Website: ulta-beauty
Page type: billing-address
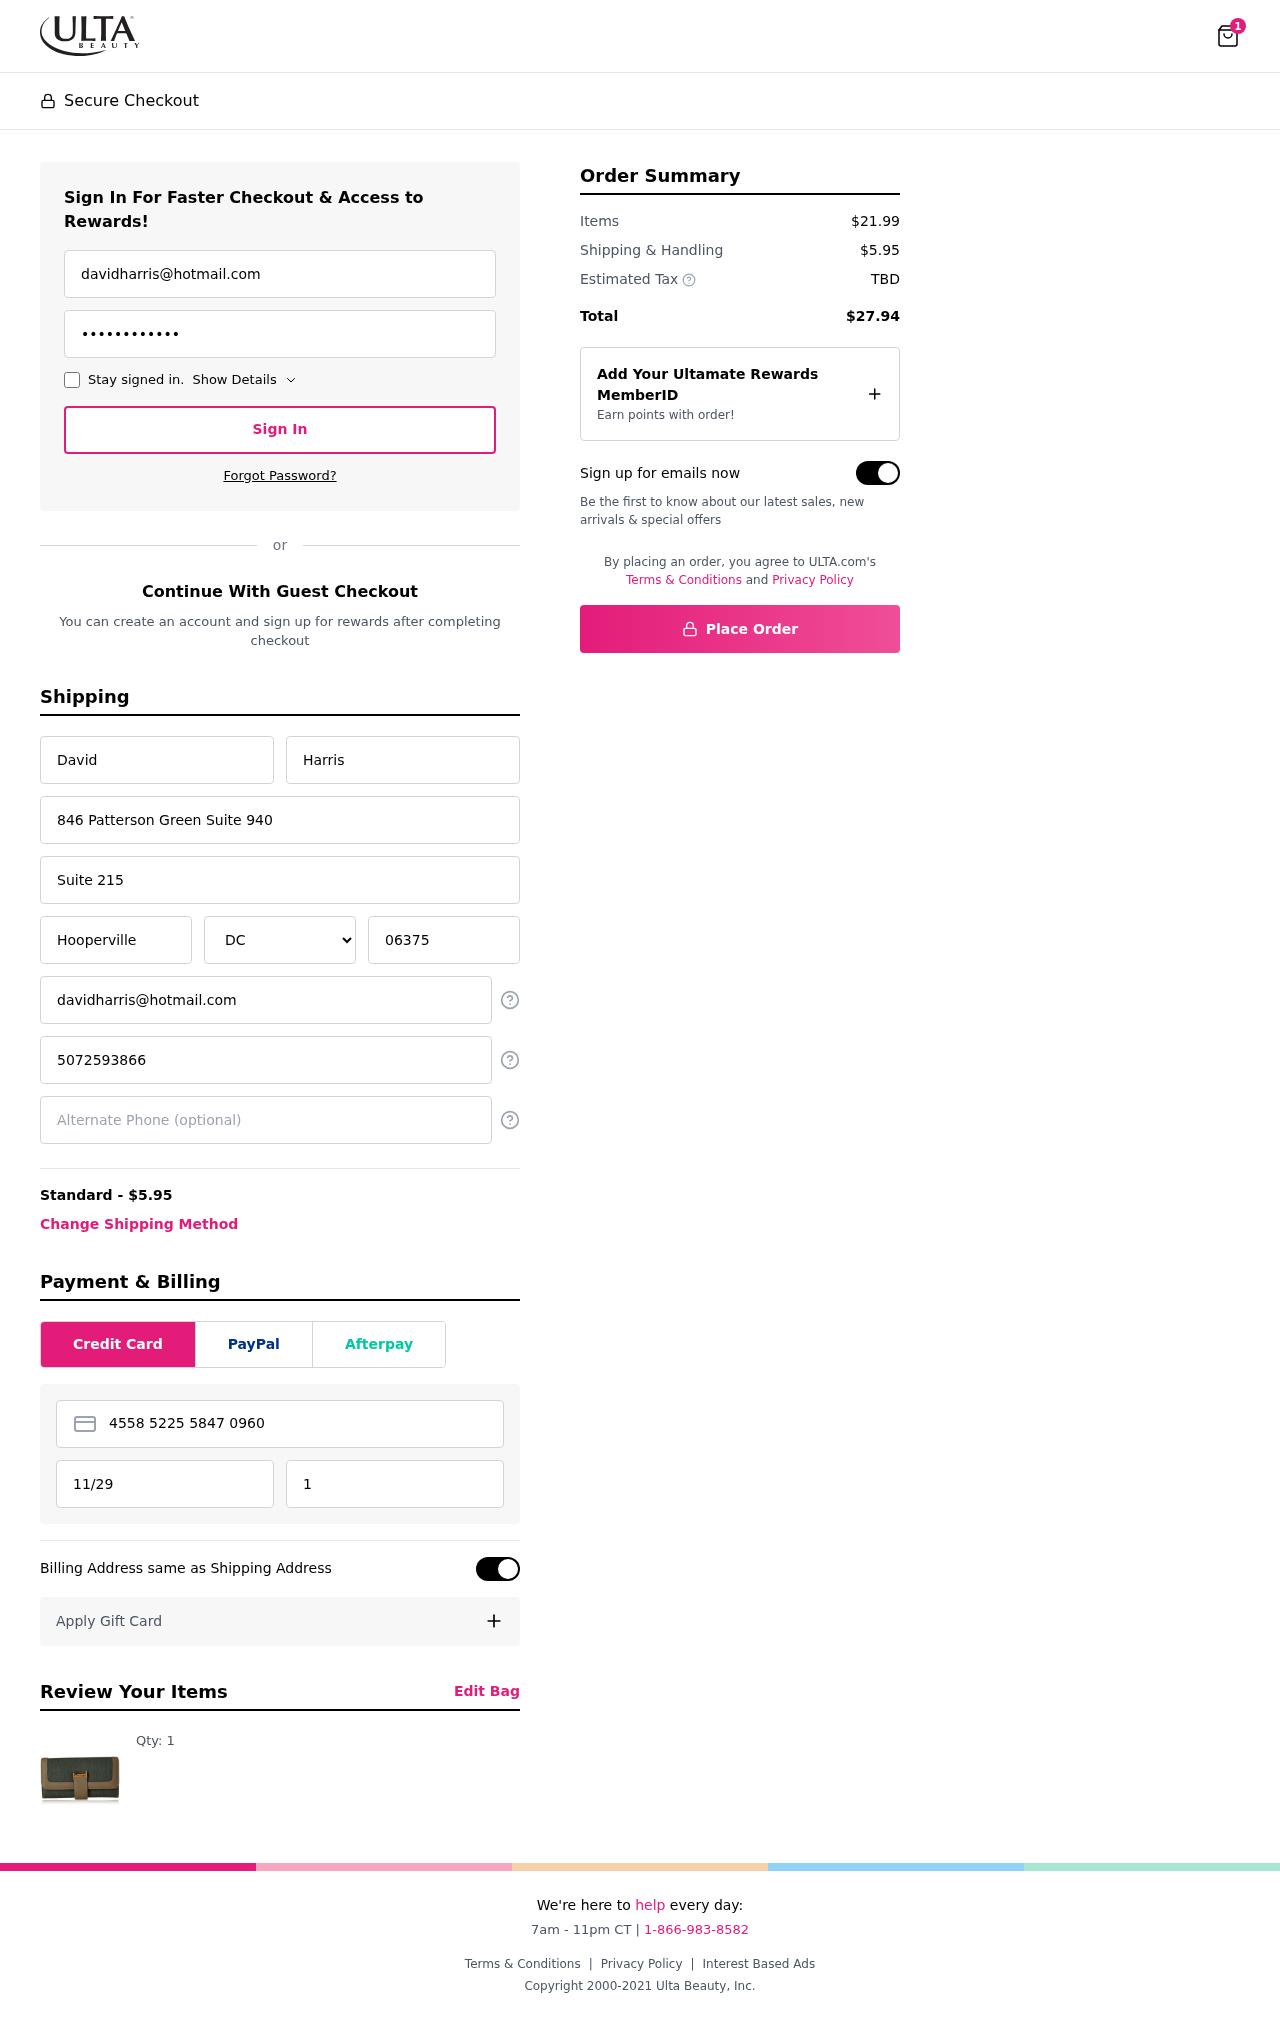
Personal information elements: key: PII_STATE
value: DC
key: PII_EMAIL
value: davidharris@hotmail.com
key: PII_FIRSTNAME
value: David
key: PII_LASTNAME
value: Harris
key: PII_STREET
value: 846 Patterson Green Suite 940
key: PII_STREET2
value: Suite 215
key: PII_CITY
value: Hooperville
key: PII_POSTCODE
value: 06375
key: PII_PHONE
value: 5072593866
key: PII_CARD_NUMBER
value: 4558 5225 5847 0960
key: PII_CARD_EXPIRY
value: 11/29
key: PII_CARD_CVV
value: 107
Product elements: key: PRODUCT1_QUANTITY
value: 1
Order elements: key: ORDER_NUM_ITEMS
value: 1
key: ORDER_SHIPPING_COST
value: $5.95
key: ORDER_SUBTOTAL
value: $21.99
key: ORDER_TOTAL
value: $27.94